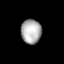
Tissue: prostate
Cell type: T cells
Senescence score: 0.744
Nuclear area (px): 485
Mean DAPI intensity: 173.295